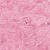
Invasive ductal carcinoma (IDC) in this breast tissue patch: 0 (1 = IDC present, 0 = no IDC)